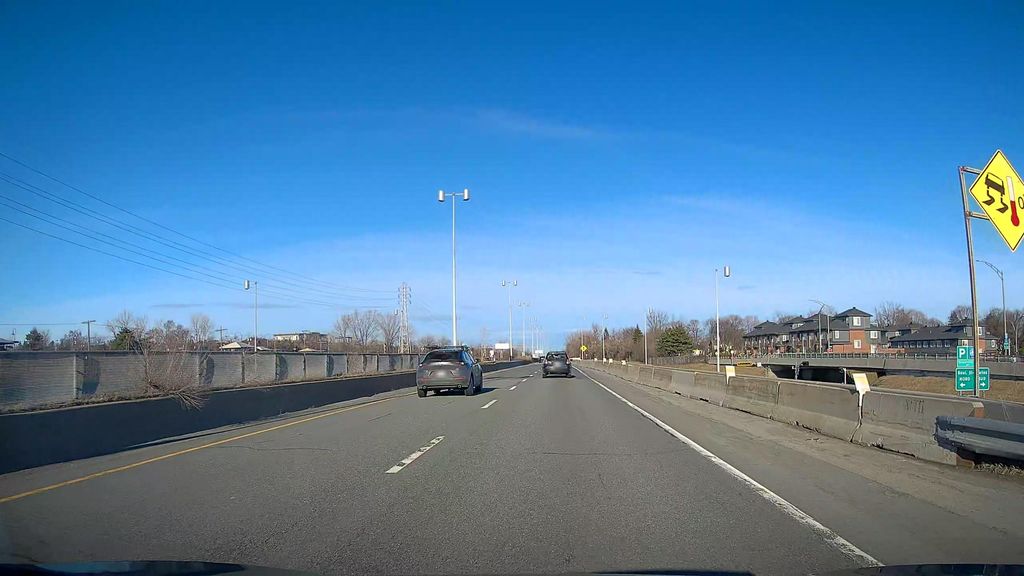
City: montreal